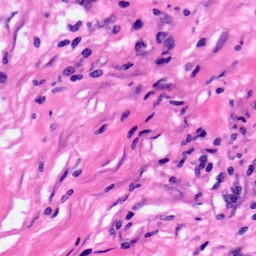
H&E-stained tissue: Pancreatic